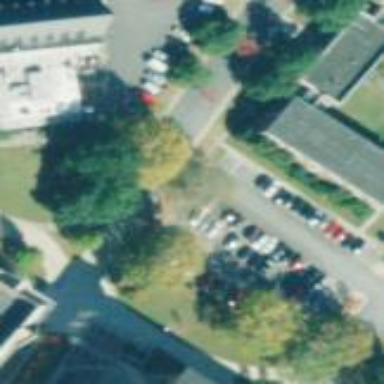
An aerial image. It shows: Parking lane area.